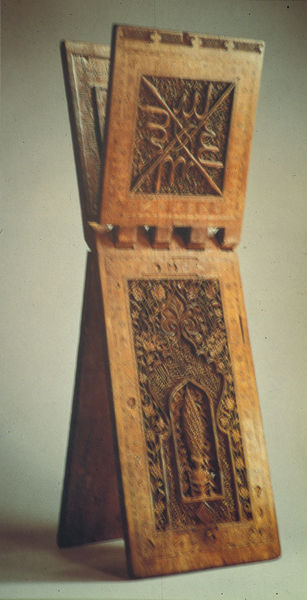
Titel: Koranständer (Seldschukken?)
Standort: New York
Institution: The Metropolitan Museum of Art
Schlagwörter: baum, blätter, gemälde, schatten, weiß, ocker, blume, blumen, braun, geschwungen, grau, hintergrund, holz, licht, stuhl, tisch, beige, muster, ornament, alt, falten, rahmen, stehen, möbel, stehend, pflanze, pflanzen, beine, relief, bein, schrift, bogen, vegetation, hocker, tafel, handarbeit, dekor, floral, ornamente, verzierung, gestell, abbild, stege, foto, fotografie, oben, photographie, rechtecke, unten, vier, nische, stütze, buch, medaillon, moschee, orient, orientalisch, rechteck, symmetrisch, asien, einlegearbeit, intarsien, schnitzerei, kasten, photo, verziert, quadrate, musterung, arabisch, farbfoto, scharnier, rechteckig, grünlich, diagonale, ständer, halter, platten, vegetabil, ornamentik, objekt, quadrat, islam, osmanisch, verzierungen, zweiteilig, schanier, geschnitzt, schnitzen, schnitzwerk, prägung, falz, holzarbeit, islamisch, naher osten, persisch, new york, koran, klappen, allah, lebensbaum, täfelchen, holzschnitzerei, schitzerei, aufklappbar, holzrelief, eingearbeitet, holztafeln, klappbar, koranhalter, koranständer, scherentisch, seldschukken, tetx, tschrift, aufklappen